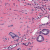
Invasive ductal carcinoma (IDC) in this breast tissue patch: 1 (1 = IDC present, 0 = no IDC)